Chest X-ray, AP view. Patient: 61 years old, sex F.
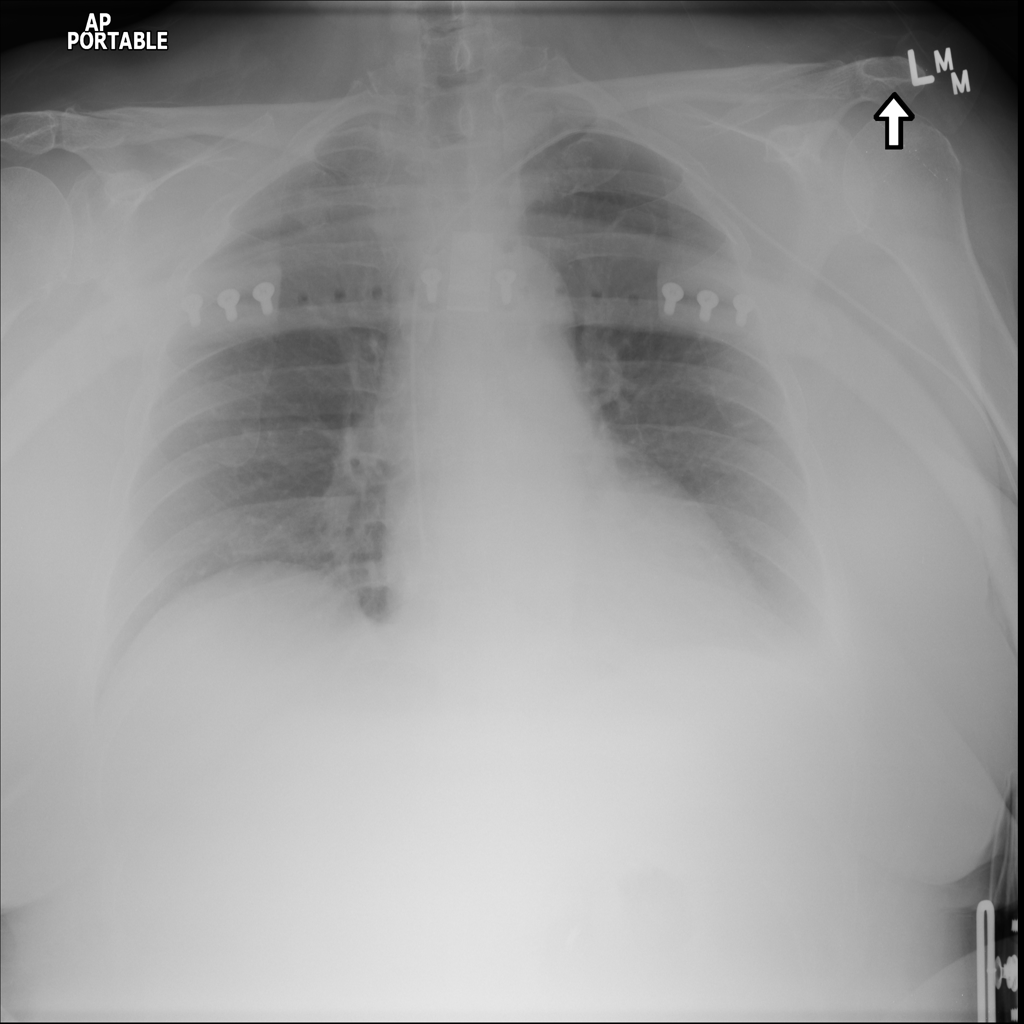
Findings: No Finding